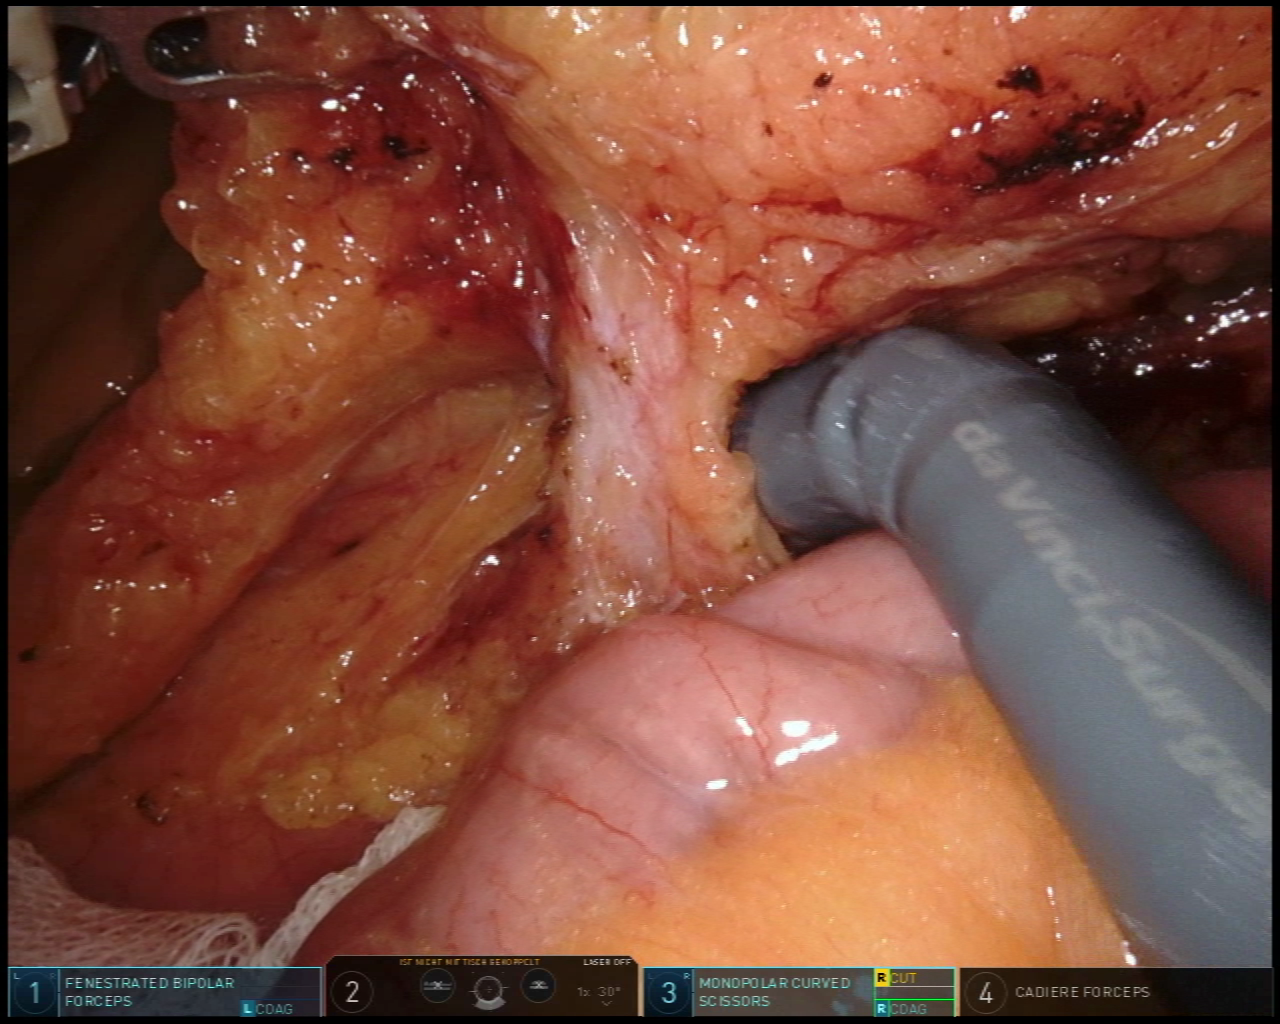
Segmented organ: small_intestine
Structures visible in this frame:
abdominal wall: no
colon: no
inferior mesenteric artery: yes
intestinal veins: no
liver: no
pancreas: no
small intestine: yes
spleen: no
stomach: no
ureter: no
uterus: no
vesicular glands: no